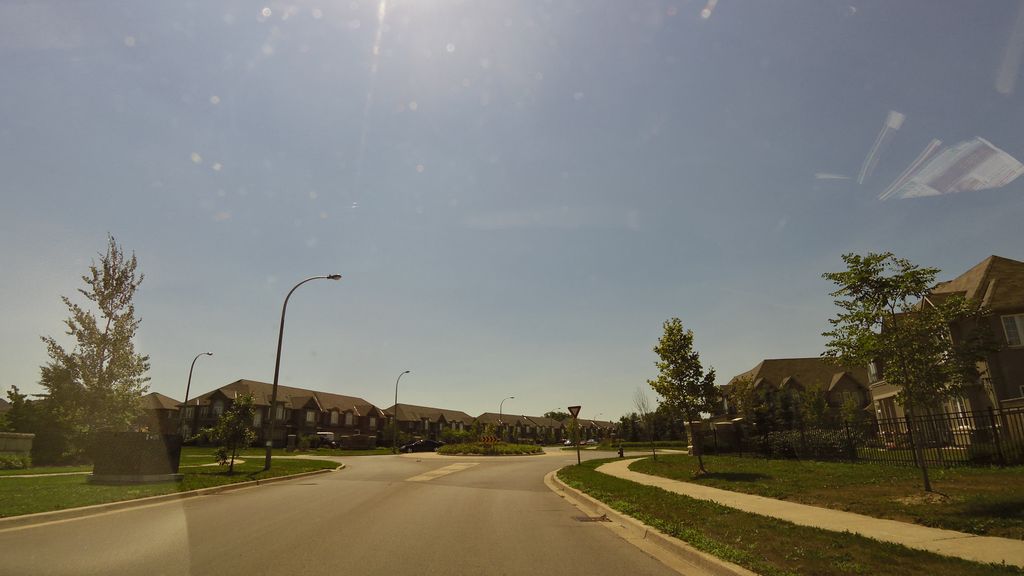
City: hamilton